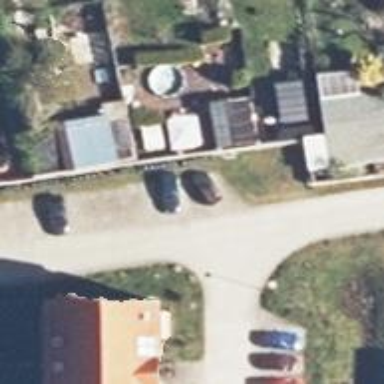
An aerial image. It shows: Residential road with concrete surface.